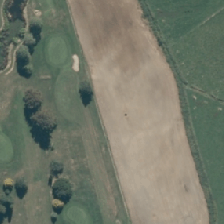
Land cover: urban_parkland